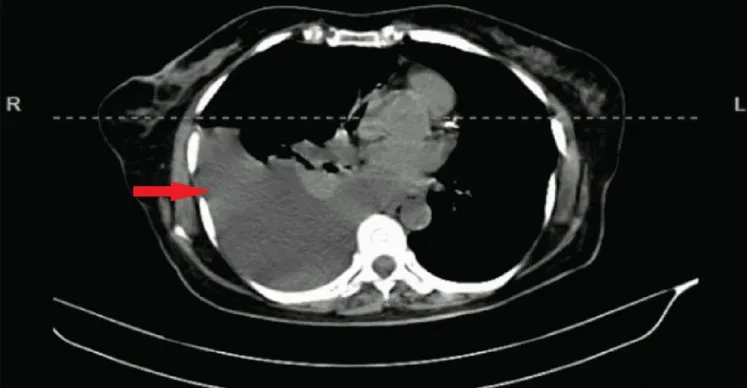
CT scan revealed a massive pleural effusion on the right side. CT: Computed tomography.
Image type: radiology (ct)